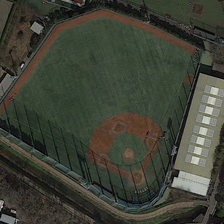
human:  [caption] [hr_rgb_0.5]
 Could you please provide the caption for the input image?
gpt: a baseball field is near some trees .

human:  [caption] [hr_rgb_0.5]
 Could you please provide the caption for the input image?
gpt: an irregular baseball field .

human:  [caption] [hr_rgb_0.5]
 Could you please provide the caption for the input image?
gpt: a baseball field is near some trees .

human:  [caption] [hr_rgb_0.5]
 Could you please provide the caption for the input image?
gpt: the baseball field is red and green two colors .

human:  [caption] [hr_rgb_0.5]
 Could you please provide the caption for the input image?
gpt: an irregular baseball field .